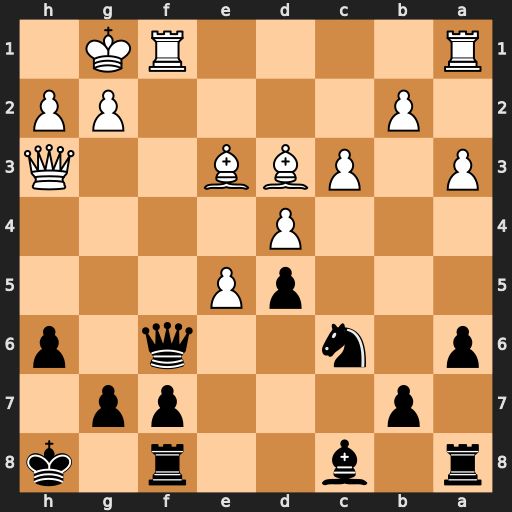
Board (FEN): r1b2r1k/1p3pp1/p1n2q1p/3pP3/3P4/P1PBB2Q/1P4PP/R4RK1
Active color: b
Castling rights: -
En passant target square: -
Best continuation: Qxf1+ Rxf1 Bxh3